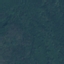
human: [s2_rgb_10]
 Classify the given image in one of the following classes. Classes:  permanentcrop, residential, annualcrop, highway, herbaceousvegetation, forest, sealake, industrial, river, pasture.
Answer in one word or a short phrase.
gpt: Forest